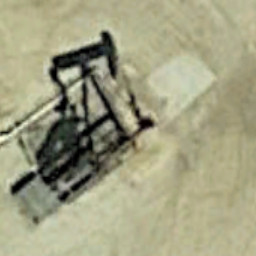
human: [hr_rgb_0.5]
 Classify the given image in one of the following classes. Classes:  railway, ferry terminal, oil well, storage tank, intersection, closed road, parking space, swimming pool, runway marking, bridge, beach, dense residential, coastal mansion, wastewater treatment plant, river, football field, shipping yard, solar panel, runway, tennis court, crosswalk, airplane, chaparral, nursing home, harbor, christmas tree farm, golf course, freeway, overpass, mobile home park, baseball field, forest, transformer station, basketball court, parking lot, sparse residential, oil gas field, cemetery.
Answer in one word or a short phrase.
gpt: oil well